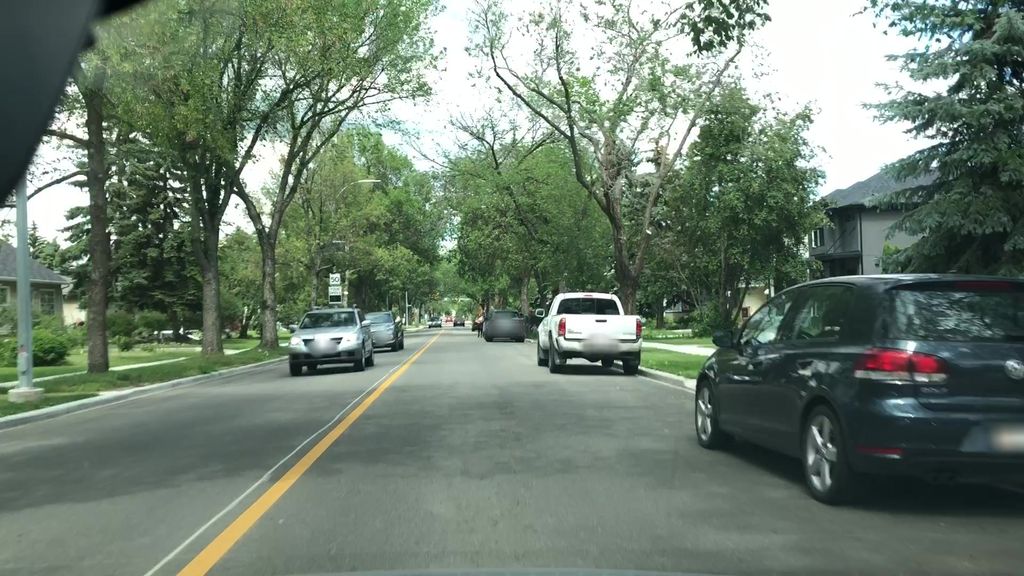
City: edmonton